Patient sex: M
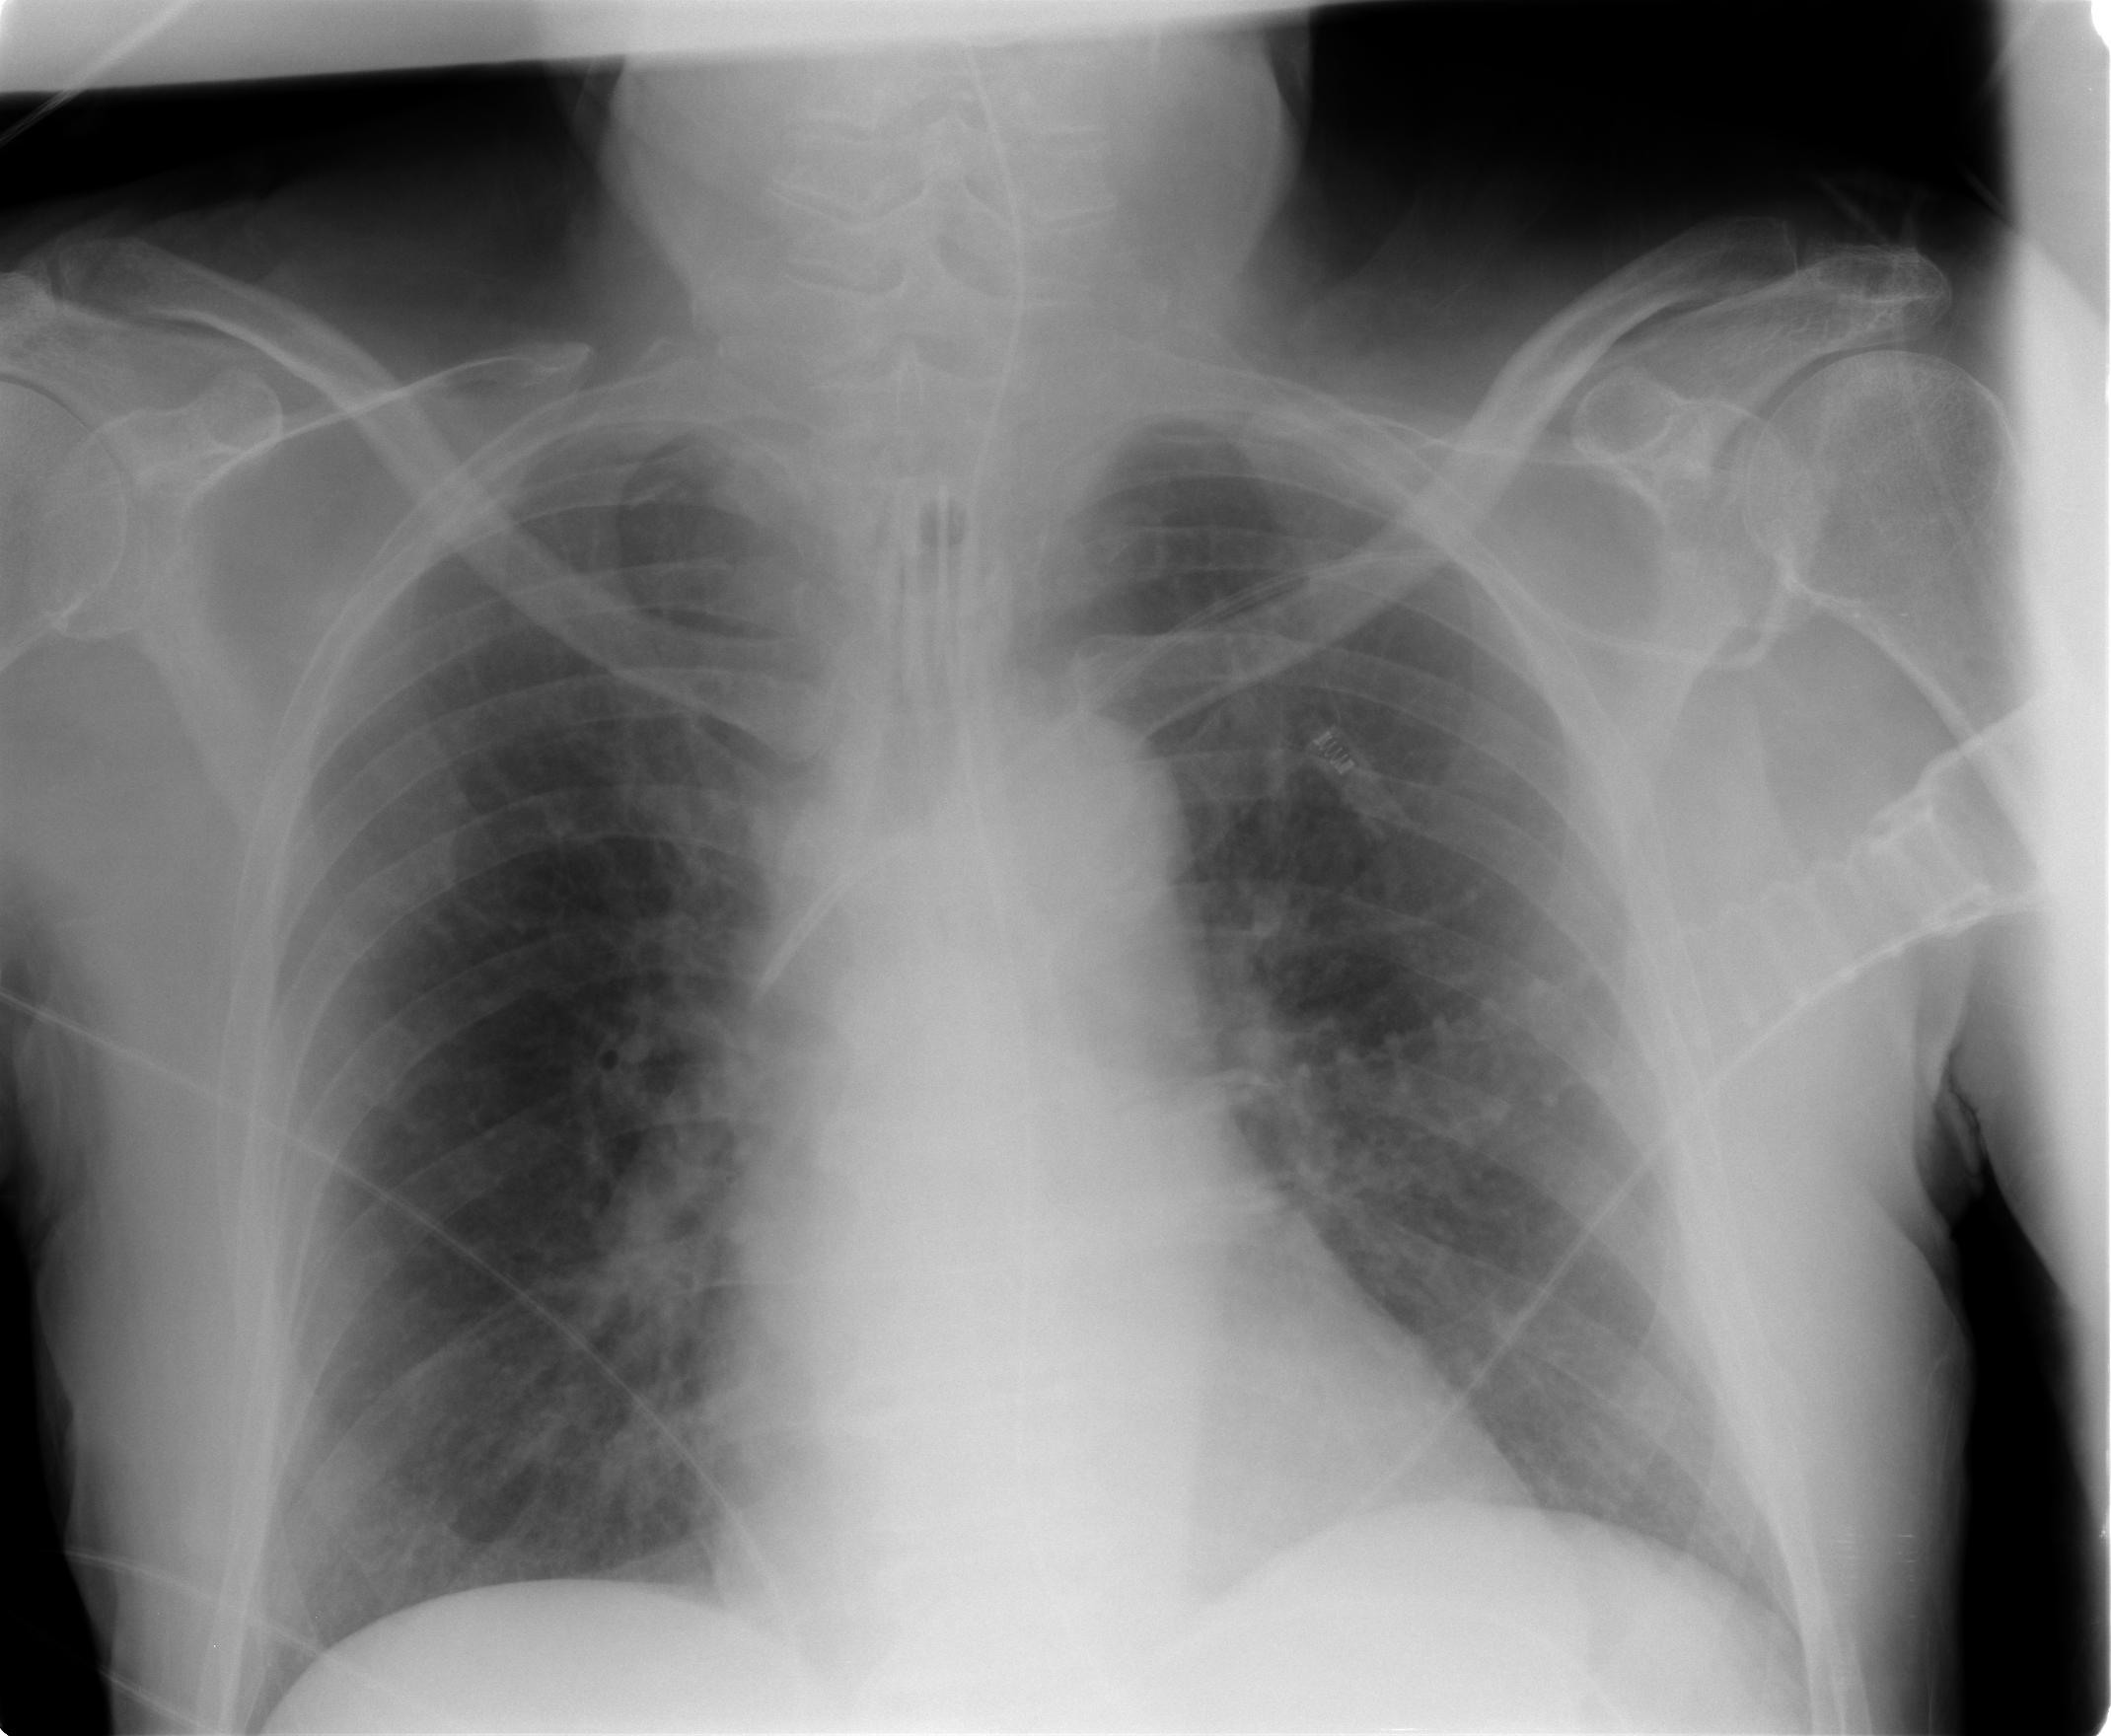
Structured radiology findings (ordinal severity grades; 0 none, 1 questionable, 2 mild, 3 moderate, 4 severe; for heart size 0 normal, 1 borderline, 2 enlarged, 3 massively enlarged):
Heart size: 0
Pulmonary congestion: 1
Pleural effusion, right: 0
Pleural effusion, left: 0
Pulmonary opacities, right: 0
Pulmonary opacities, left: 0
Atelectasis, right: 1
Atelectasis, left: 0